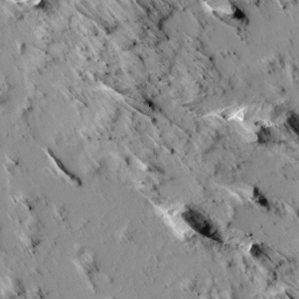
Label: non_frost